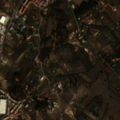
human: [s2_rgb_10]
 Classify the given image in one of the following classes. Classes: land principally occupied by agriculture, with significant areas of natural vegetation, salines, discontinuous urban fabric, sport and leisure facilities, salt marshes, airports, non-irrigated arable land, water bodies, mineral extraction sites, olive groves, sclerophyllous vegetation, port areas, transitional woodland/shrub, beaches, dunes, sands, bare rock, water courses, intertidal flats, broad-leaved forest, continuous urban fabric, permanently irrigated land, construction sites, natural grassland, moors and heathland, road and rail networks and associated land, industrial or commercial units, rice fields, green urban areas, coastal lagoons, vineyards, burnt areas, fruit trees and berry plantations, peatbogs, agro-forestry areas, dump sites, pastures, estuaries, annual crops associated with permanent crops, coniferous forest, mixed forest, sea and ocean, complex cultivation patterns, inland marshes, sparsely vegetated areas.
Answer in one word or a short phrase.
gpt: continuous urban fabric, discontinuous urban fabric, annual crops associated with permanent crops, complex cultivation patterns